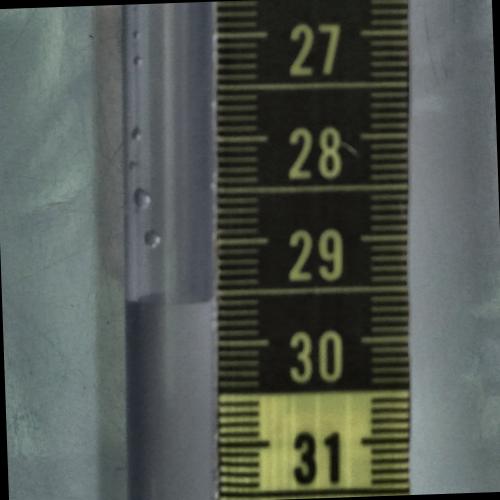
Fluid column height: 29.6 cm